Question: Spent an hour on this but can't figure out what seems to be the problem. Any help is appreciated.

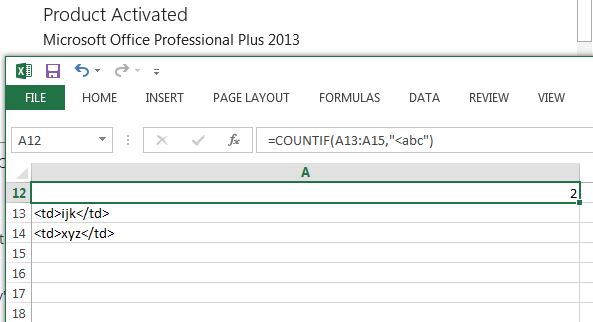
Answer: Put in the '='
'''
=COUNTIF(A13:A15,"=<abc")
'''
The mathematical sequence is '>=' or '<=' not '=>' and '=<', so countif will see the beginning '<' or '>' as Greater than or Less than, but if it is preceded by the '=' it assumes it is part of the text and not the mathematical operand.
<URL>